Interaction volume radius: 10 \u00c5
Interaction volume height: 20 \u00c5
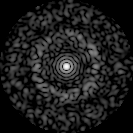
Disorder parameter: 0.8444